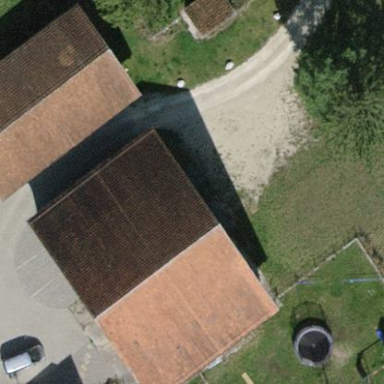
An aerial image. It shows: Farmyard area.